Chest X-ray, AP view. Patient: 60 years old, sex F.
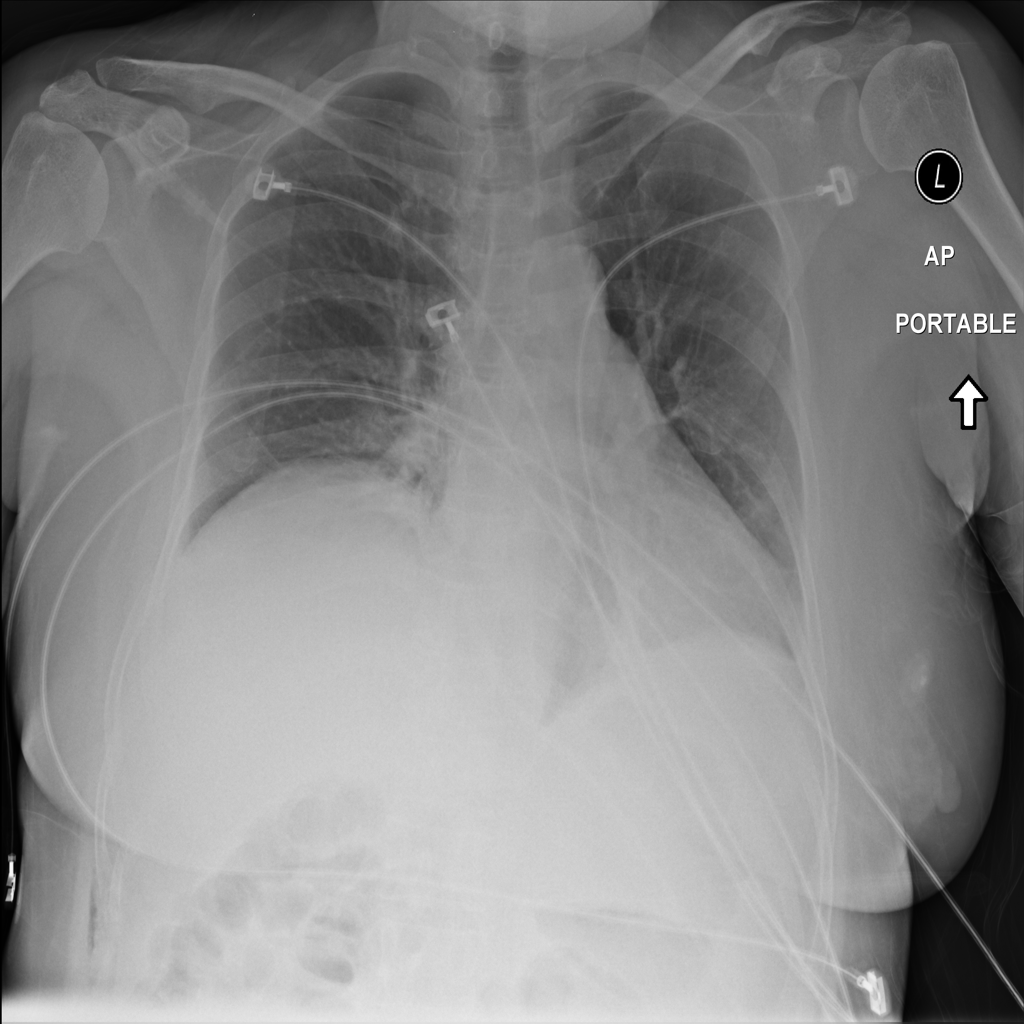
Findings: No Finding